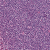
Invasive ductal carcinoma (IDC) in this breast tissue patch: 1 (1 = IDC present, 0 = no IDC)